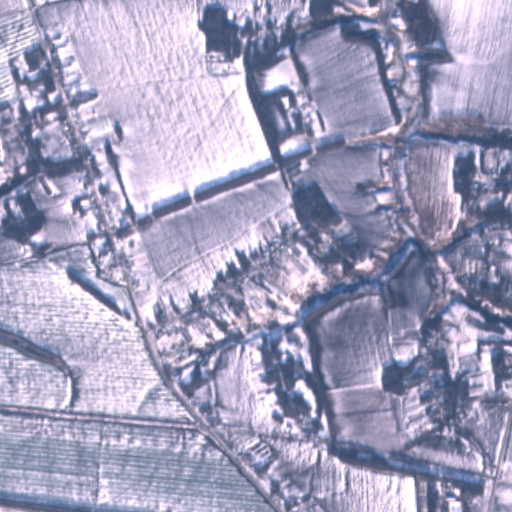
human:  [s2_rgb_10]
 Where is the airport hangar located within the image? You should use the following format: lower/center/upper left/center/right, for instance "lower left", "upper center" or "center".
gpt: The airport hangar is located in the lower right of the image.
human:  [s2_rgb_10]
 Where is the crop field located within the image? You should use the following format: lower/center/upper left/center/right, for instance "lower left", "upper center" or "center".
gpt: The crop field is located in the lower left of the image.
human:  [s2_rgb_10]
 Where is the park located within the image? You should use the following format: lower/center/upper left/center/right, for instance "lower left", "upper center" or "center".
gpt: The park is located in the lower right of the image.
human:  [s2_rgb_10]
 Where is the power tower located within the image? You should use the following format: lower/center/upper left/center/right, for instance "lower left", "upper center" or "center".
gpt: The power tower is located in the lower right of the image.
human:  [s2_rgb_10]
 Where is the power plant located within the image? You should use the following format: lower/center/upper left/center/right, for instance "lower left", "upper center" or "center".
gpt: There is no power plant in the image.